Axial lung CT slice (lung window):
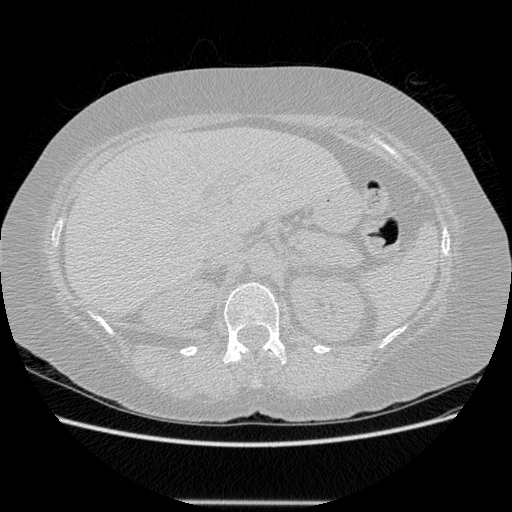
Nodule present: no